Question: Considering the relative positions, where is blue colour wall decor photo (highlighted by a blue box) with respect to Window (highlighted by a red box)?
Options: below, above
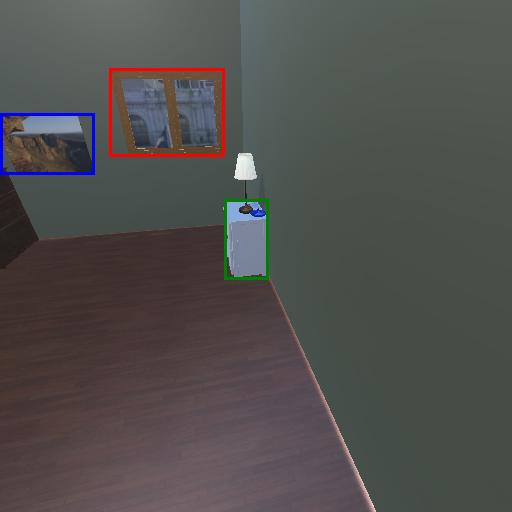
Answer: below